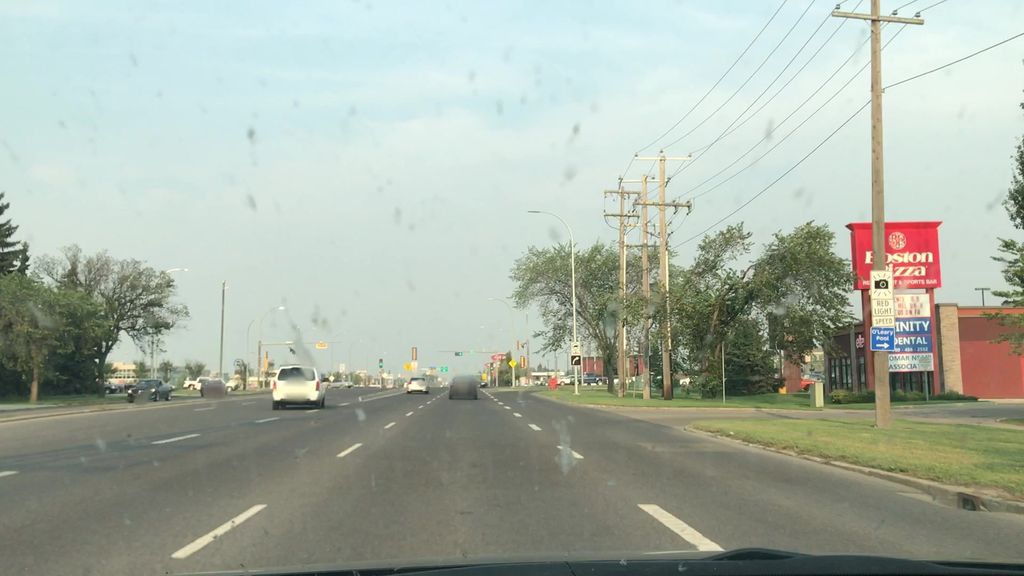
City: edmonton